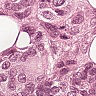
Metastatic tissue present: yes